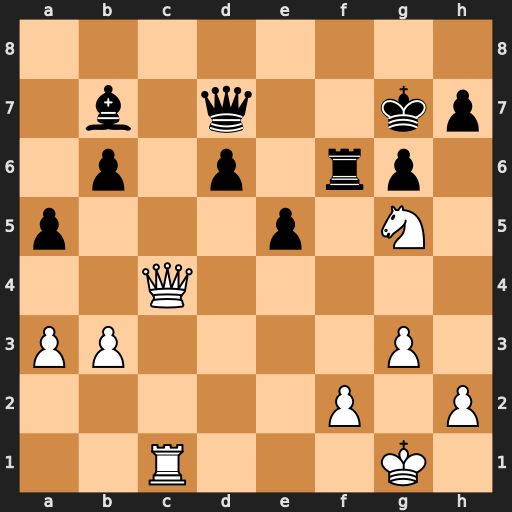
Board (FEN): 8/1b1q2kp/1p1p1rp1/p3p1N1/2Q5/PP4P1/5P1P/2R3K1
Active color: w
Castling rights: -
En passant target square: -
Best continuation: Qc7 Qxc7 Rxc7+ Kg8 Rxb7